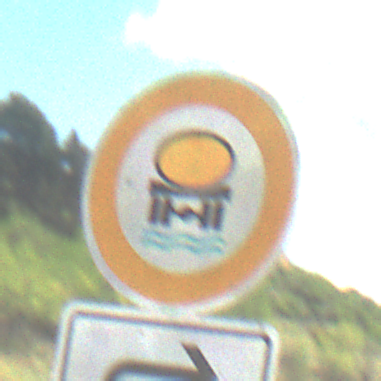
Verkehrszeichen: VerbotFahrzeugeWassergefaehrdenderLadung
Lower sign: RichtungsangabeDurchPfeile5
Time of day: Midday
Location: Outdoor (Nature)
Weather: PartlyCloudy
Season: Autumn
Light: Natural